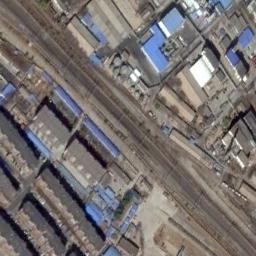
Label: railway